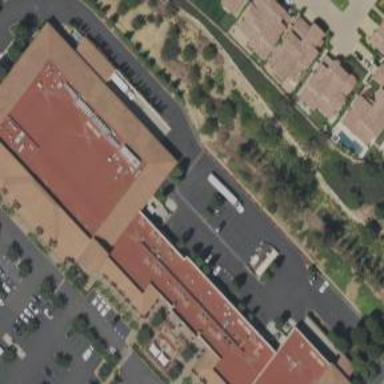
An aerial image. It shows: Supermarket located in building.